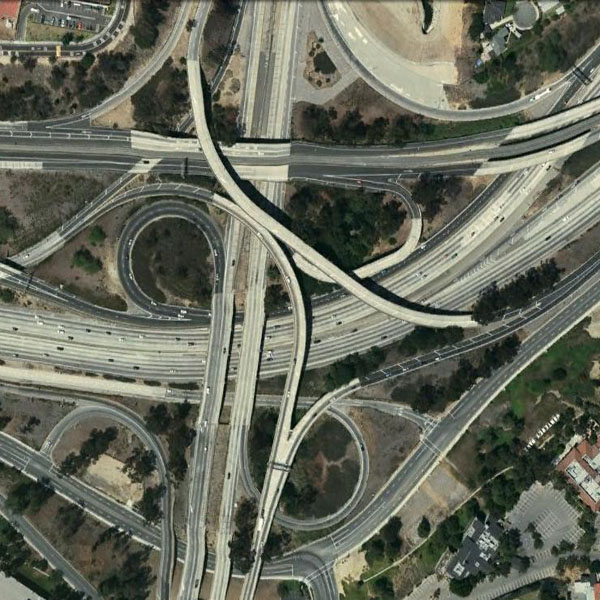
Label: Viaduct